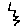
Label: zigzag